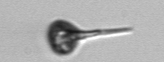
Label: Euglena